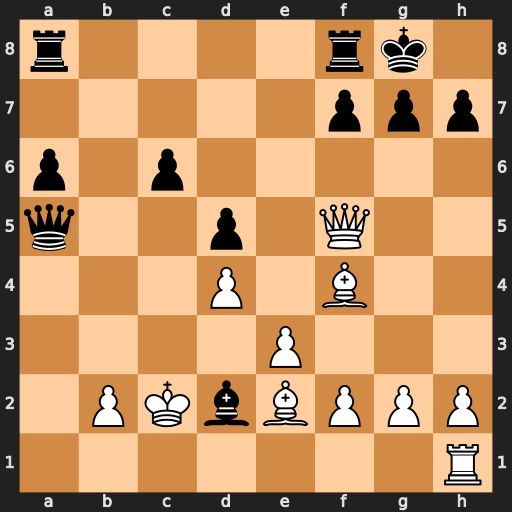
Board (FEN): r4rk1/5ppp/p1p5/q2p1Q2/3P1B2/4P3/1PKbBPPP/7R
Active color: w
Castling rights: -
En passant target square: -
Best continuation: Bd3 g6 Qf6 Qd8 Qxd8 Rfxd8 Kxd2